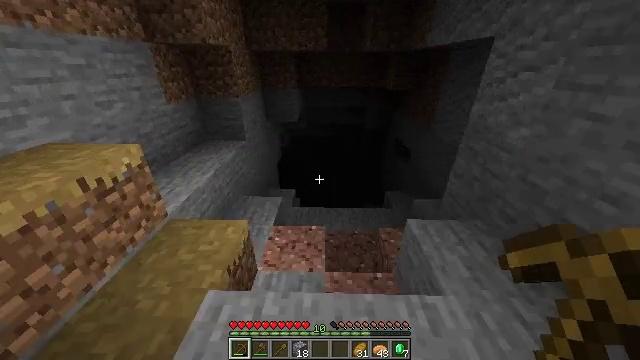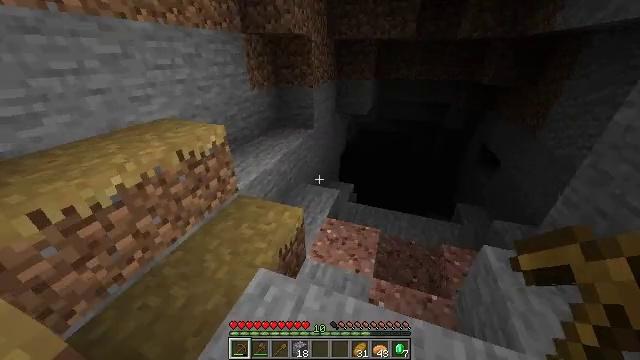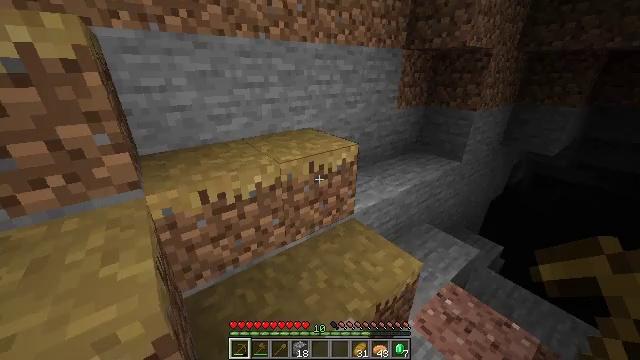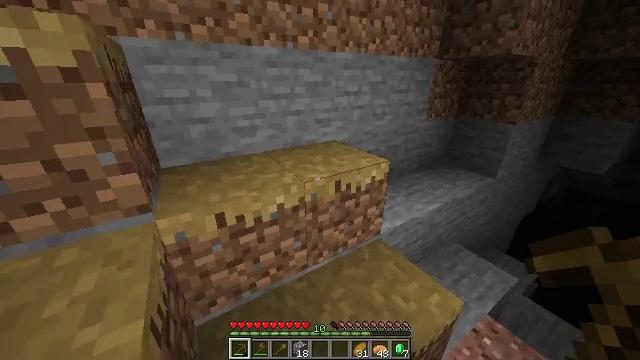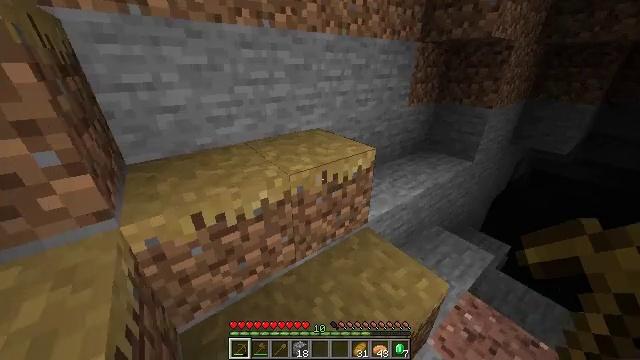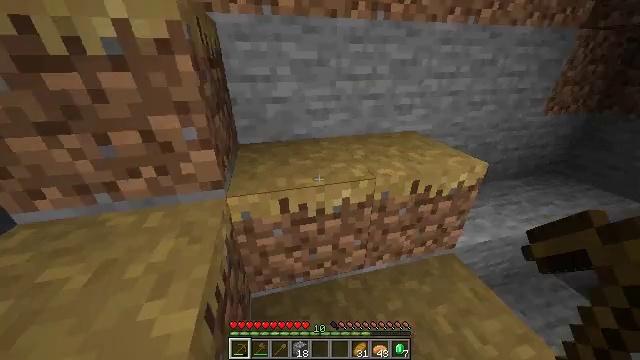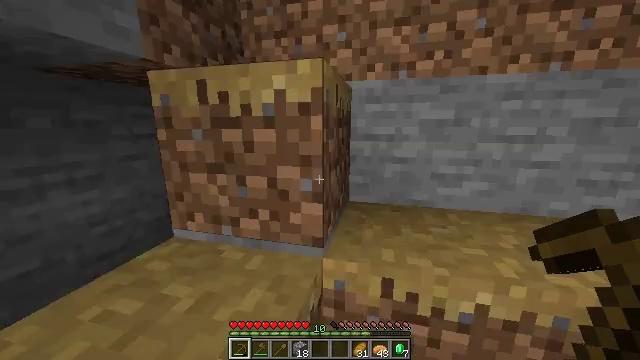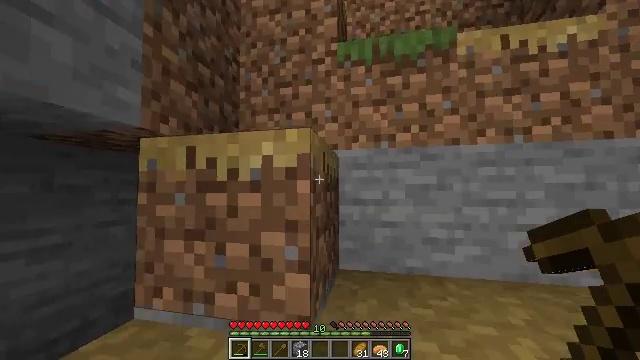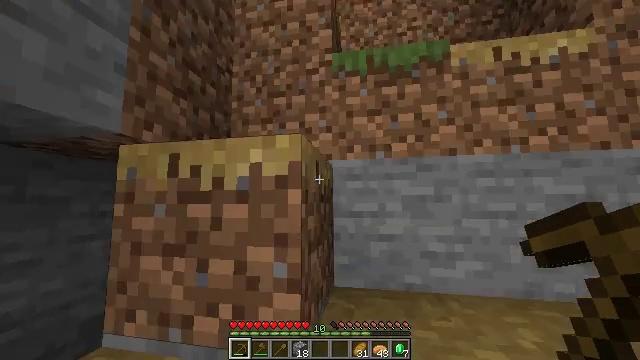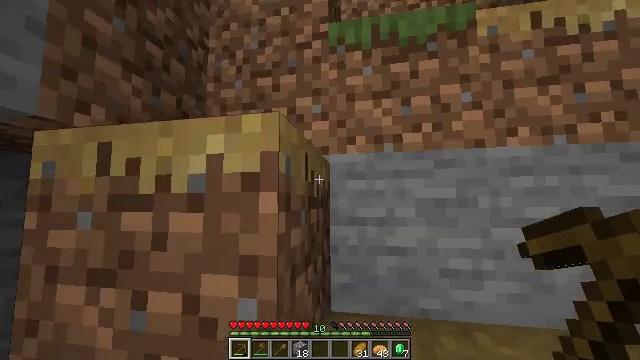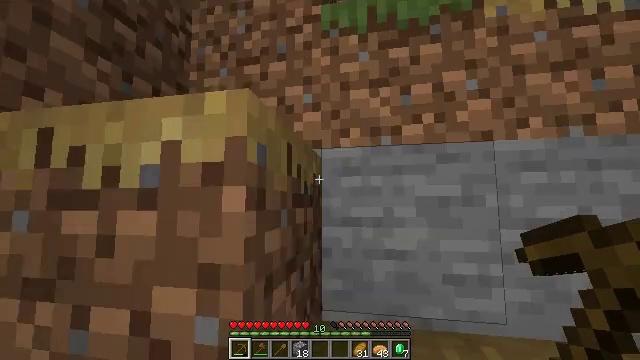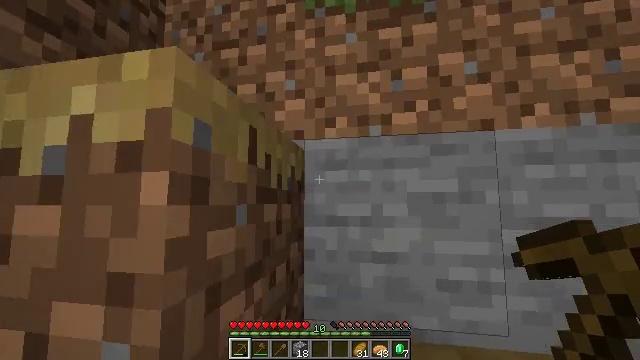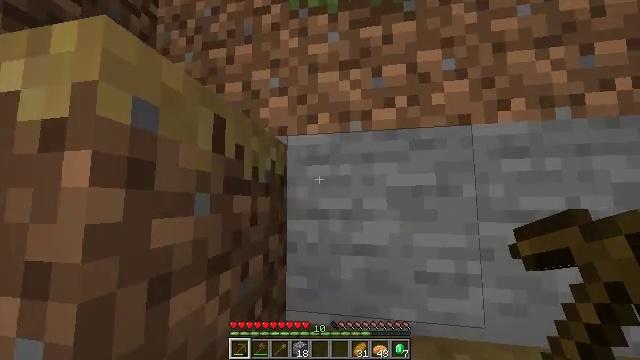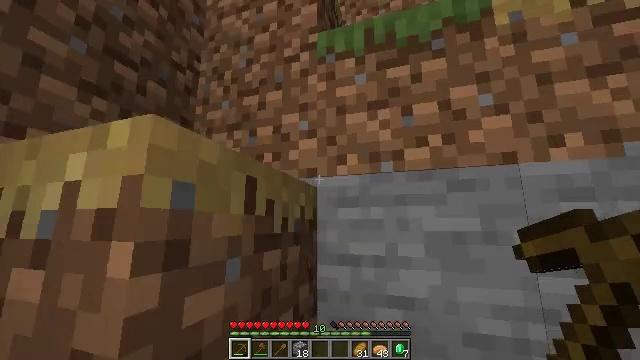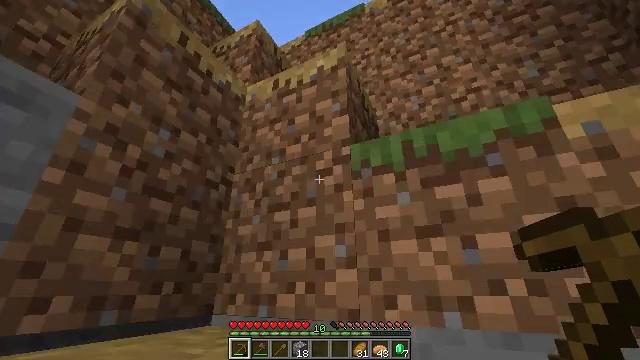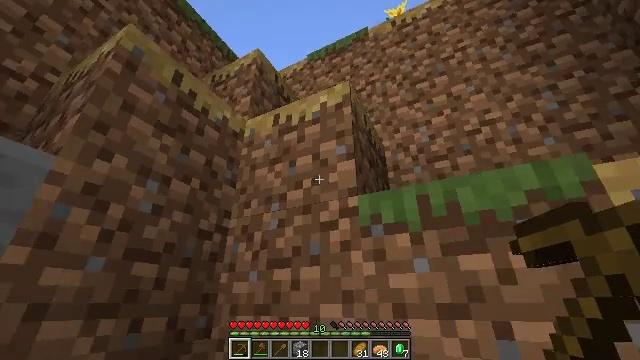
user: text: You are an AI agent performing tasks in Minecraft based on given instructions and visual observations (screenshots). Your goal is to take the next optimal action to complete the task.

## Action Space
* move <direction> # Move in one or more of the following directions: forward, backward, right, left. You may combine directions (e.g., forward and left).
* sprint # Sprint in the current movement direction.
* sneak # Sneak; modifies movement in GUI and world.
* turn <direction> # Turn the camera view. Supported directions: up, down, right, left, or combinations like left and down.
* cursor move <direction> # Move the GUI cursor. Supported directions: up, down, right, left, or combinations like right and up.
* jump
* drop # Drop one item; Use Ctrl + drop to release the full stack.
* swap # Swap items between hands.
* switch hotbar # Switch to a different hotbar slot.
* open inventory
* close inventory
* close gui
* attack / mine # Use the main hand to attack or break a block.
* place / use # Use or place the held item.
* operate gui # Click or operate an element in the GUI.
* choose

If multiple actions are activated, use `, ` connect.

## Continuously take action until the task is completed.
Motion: motion action
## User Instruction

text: Take down the wall torch for reuse.
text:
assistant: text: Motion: move forward and move left, sprint, turn left and down
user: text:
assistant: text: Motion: move forward and move left, sprint, turn left and up
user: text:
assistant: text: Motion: move forward, sprint, turn left and up
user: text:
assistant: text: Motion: move forward and move left, sprint, turn right and down
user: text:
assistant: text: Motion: move forward and move left, sprint, turn left
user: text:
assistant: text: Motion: move forward and move left, sprint, turn left and up
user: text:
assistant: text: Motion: move forward and move left, sprint, turn right and up
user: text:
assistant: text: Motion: move forward, turn right and up
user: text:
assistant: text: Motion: move forward
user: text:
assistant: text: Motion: move forward and move right
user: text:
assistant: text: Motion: move forward and move right
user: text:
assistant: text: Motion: move forward, sprint
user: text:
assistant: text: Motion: move forward, sprint, turn left and up, jump
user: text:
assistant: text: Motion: move forward, sprint, turn left and up, jump
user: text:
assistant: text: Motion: move forward, sprint, turn up, jump
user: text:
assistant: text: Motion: move forward, sprint, jump
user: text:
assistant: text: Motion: move forward, sprint, jump
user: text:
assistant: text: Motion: move forward, sprint, turn down
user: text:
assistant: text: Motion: move forward, sprint
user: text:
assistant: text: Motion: move forward, sprint
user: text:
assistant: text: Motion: move forward and move left, sprint
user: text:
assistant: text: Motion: move forward and move left, sprint
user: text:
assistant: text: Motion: move forward and move left, sprint, turn right and down, jump
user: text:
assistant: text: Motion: move forward and move left, sprint, turn right and down, jump
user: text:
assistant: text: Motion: move forward and move left, sprint, turn right and down, jump
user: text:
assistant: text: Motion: move forward and move left, sprint, turn right and down
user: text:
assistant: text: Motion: move forward and move left, sprint, turn right and down
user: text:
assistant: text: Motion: move forward and move left, sprint, turn right and down
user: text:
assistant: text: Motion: move forward, sprint, turn right and down
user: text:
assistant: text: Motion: move forward, sprint